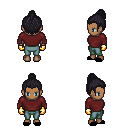
a pixel art fantasy rpg character, female body template, human, dark skin, maroon long-sleeve shirt, teal pants, raven short topknot hairstyle, gold gloves, black slippers, four views (front, back, left, right), 2x2 character sprite sheet, small pixel art, hard edges, no anti-aliasing